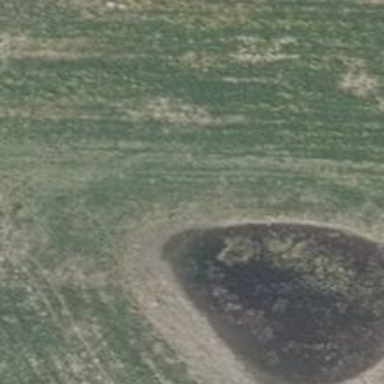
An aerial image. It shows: Peaceful pond surrounded by nature.